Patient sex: F
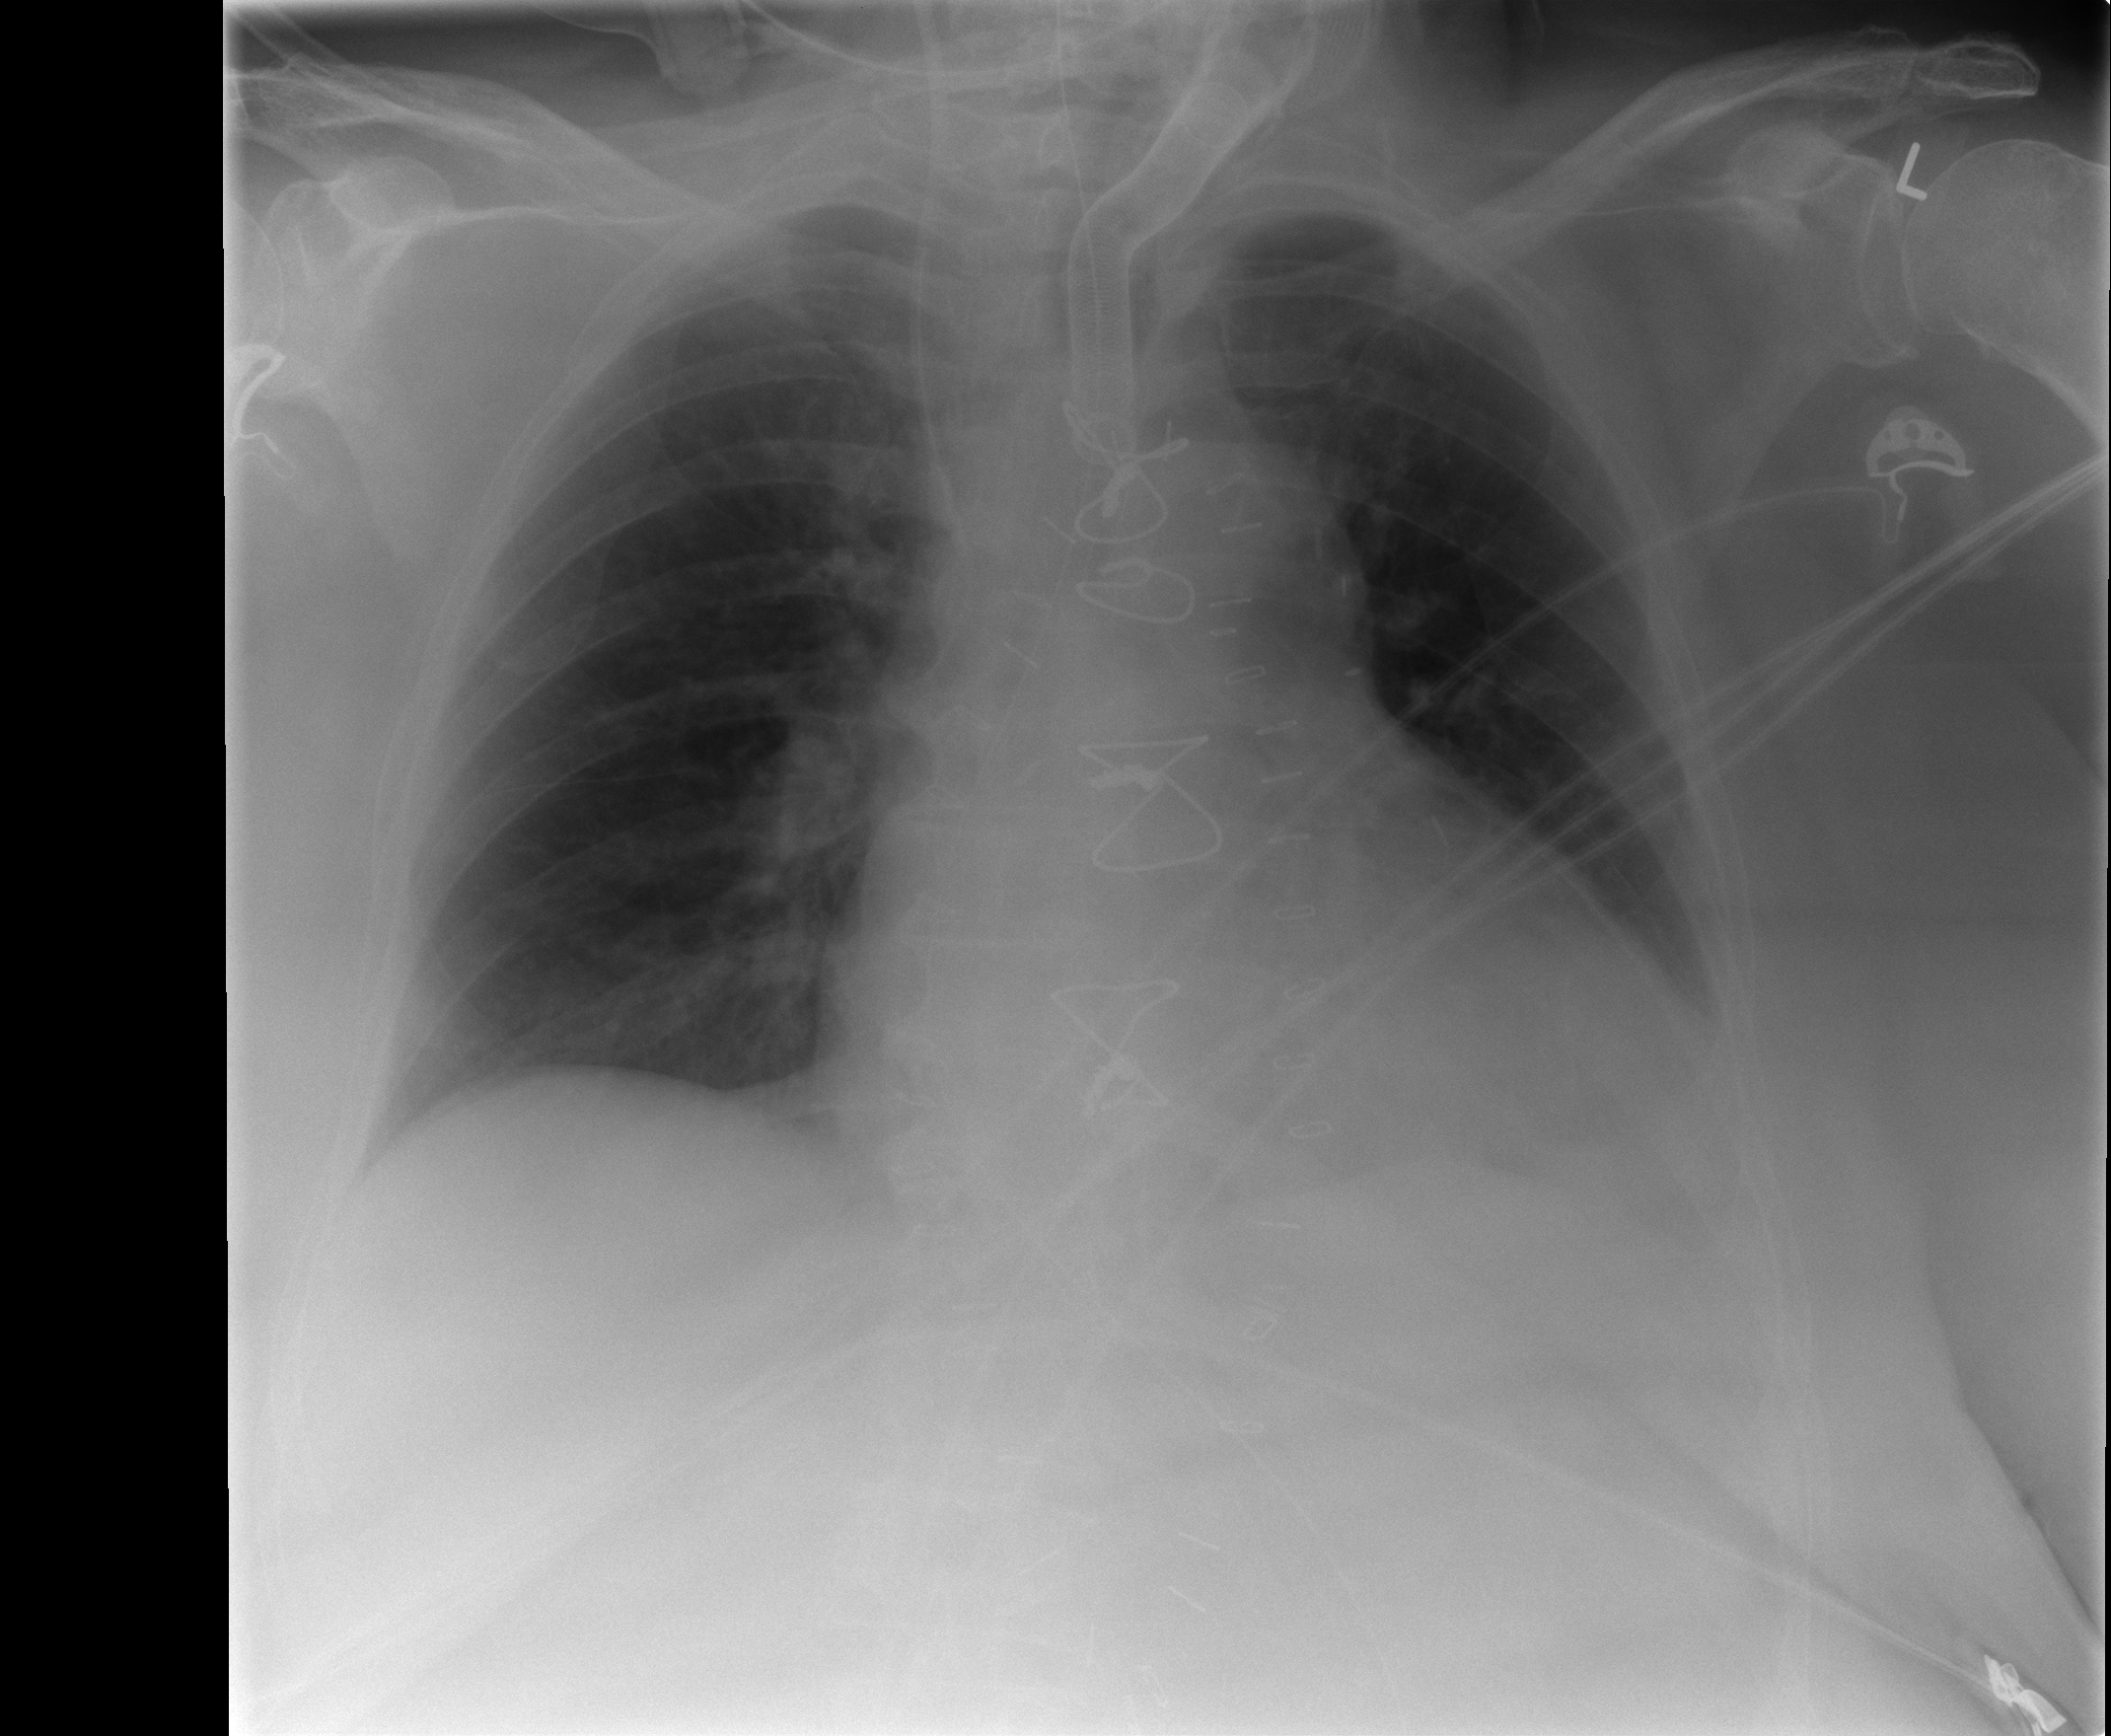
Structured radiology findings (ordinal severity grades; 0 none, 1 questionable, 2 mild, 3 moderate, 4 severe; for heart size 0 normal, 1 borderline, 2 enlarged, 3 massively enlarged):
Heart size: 2
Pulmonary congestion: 0
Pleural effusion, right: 0
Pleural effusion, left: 2
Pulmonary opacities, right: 0
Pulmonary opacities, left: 0
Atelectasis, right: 0
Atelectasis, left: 2